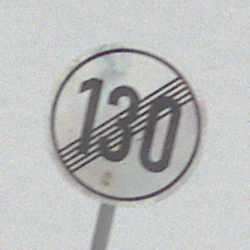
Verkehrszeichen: EndeGeschwindigkeit130
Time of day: MorningAfternoon
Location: Outdoor (Nature)
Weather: Overcast
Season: Winter
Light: Natural